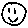
Label: smiley face